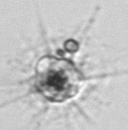
Label: Acantharia